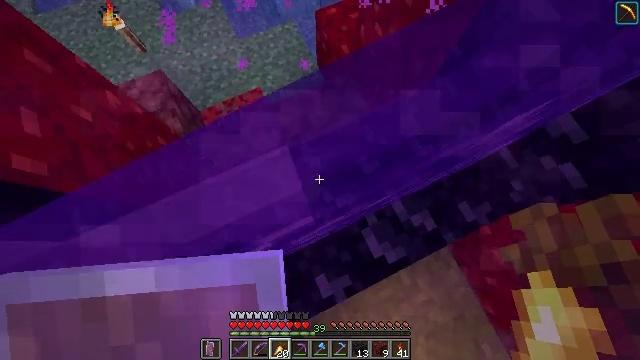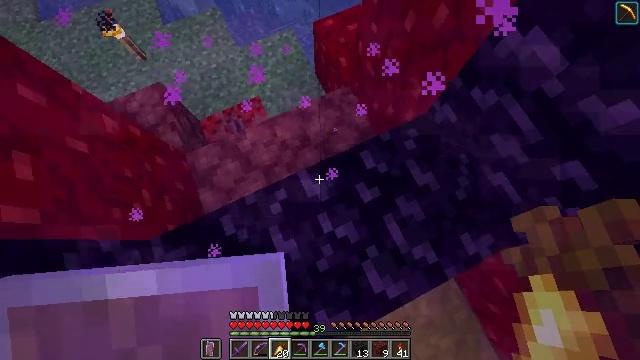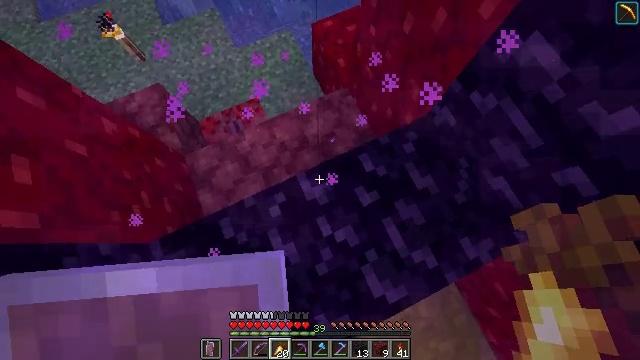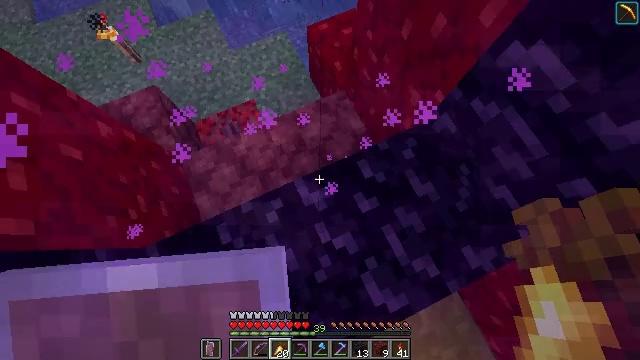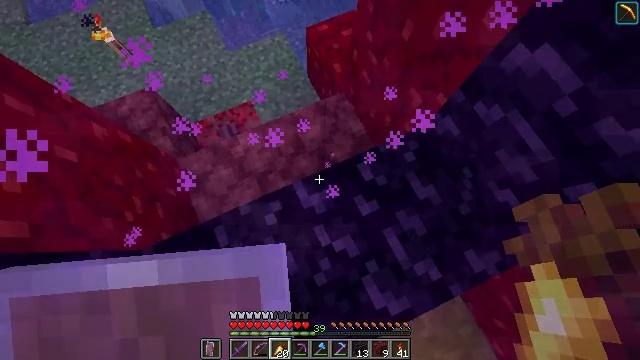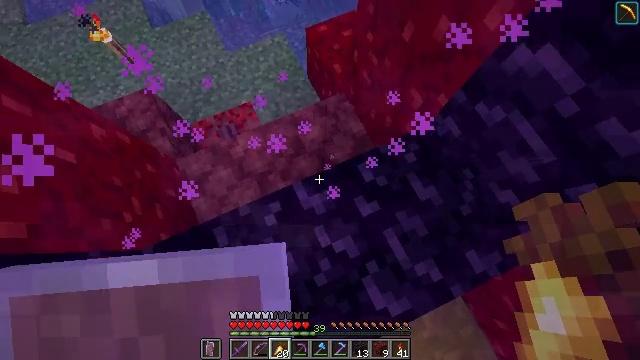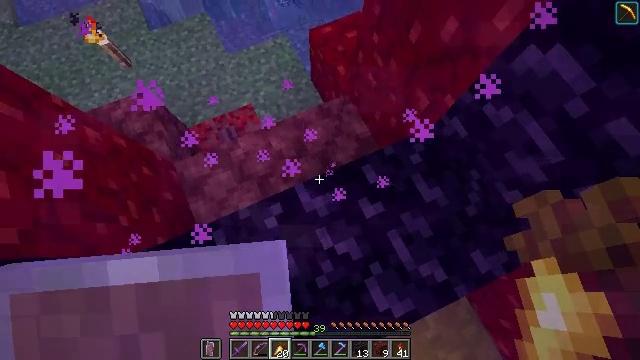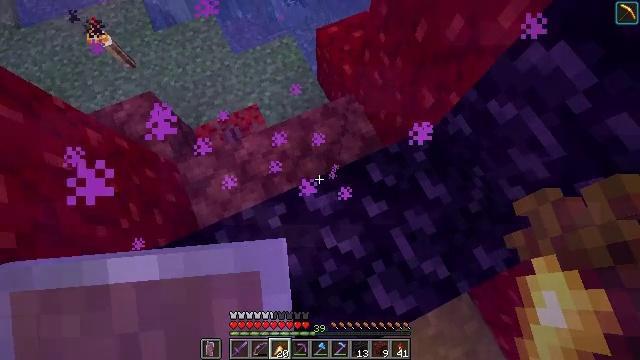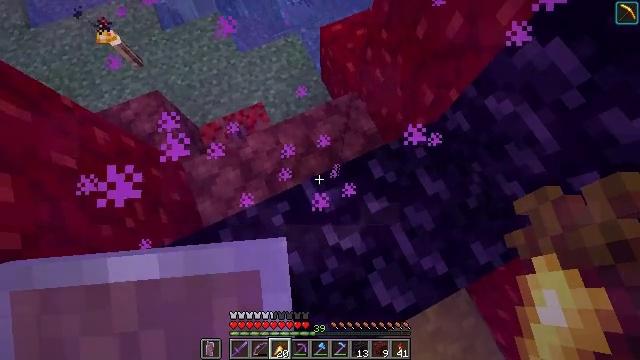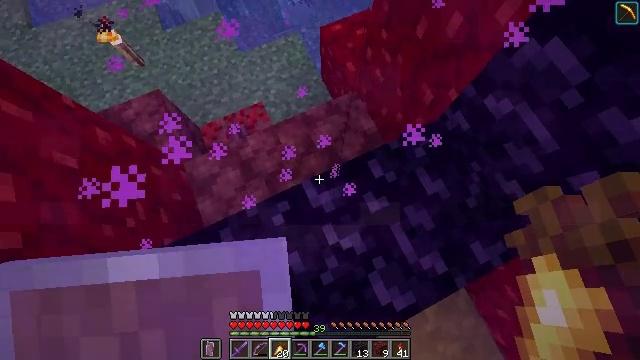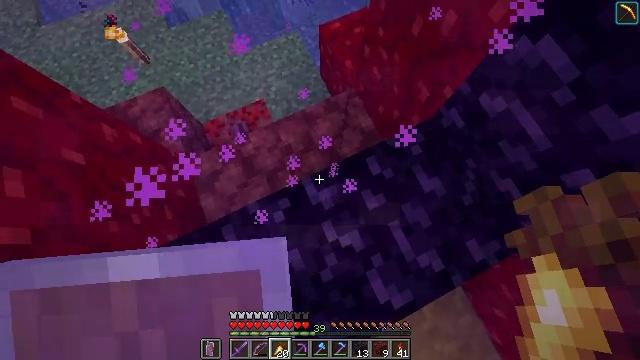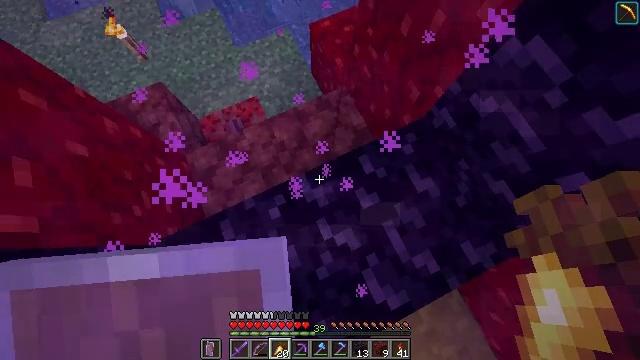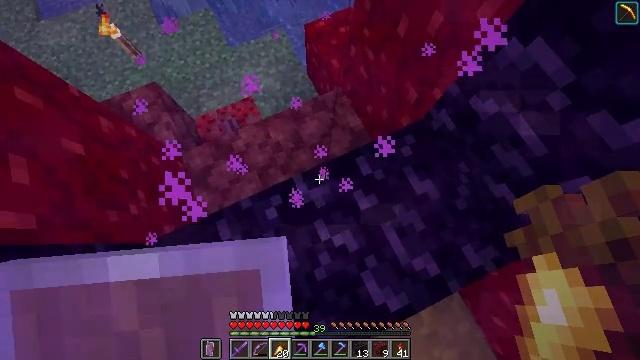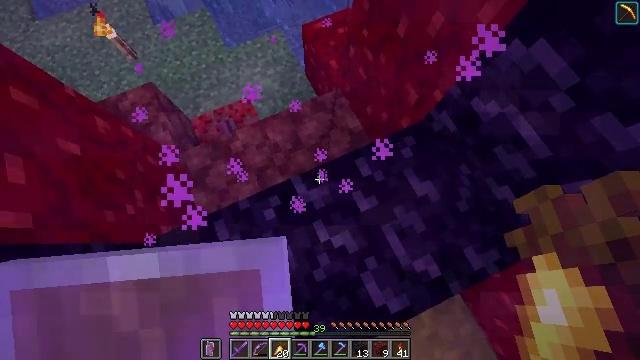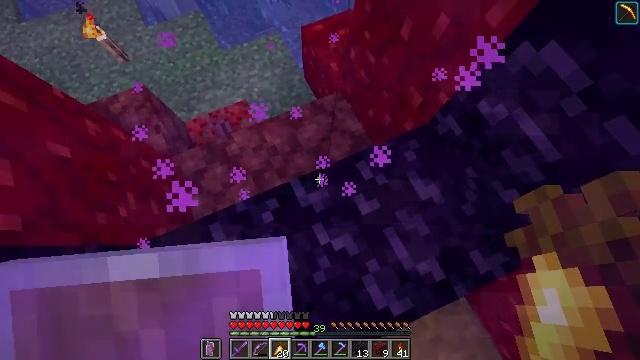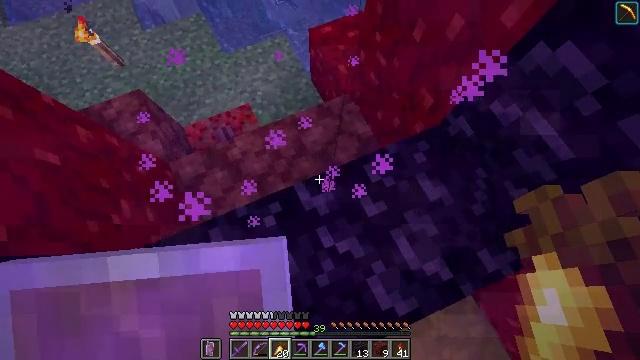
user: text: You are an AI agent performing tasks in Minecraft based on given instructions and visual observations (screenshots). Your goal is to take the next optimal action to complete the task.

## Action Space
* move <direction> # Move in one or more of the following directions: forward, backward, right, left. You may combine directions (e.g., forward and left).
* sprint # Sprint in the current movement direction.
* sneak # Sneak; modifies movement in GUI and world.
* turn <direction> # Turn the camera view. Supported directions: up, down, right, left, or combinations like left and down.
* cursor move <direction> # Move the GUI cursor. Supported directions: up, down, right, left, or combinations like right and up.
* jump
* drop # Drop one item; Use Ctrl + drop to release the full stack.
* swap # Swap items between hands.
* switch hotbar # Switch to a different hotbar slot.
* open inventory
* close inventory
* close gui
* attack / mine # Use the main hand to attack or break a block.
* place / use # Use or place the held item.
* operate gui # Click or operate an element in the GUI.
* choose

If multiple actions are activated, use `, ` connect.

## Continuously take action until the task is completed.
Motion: motion action
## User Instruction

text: Gather the nether wart block from a crimson forest.
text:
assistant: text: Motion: no_op
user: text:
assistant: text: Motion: no_op
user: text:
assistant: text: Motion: no_op
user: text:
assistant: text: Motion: no_op
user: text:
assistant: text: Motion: no_op
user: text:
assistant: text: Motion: no_op
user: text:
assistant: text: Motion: no_op
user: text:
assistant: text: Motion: no_op
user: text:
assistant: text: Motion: no_op
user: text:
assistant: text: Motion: no_op
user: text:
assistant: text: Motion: no_op
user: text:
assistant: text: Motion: no_op
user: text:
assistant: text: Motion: no_op
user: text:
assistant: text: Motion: no_op
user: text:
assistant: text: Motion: no_op
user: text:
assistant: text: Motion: no_op
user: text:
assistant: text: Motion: no_op
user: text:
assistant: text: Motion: no_op
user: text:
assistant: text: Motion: turn right and up
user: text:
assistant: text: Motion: no_op
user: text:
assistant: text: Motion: no_op
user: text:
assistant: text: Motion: no_op
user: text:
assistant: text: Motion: no_op
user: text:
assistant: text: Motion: no_op
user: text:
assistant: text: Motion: no_op
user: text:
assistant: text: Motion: no_op
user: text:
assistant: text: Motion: no_op
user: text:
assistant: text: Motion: no_op
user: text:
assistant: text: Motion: no_op
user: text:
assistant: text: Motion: turn up